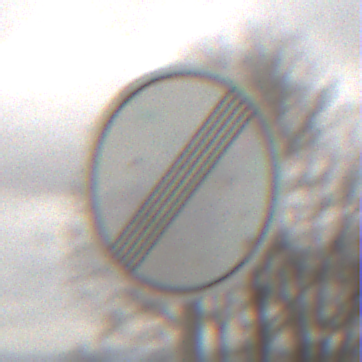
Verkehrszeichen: EndeSaemtlicherBegrenzungen
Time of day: Midday
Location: Outdoor (Nature)
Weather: Overcast
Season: NotSpecified
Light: Natural